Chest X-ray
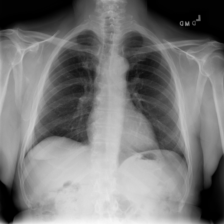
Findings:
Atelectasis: negative
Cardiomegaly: negative
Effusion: negative
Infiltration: negative
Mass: negative
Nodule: negative
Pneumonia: negative
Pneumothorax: negative
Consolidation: negative
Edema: negative
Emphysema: negative
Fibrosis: negative
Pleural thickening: negative
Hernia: negative